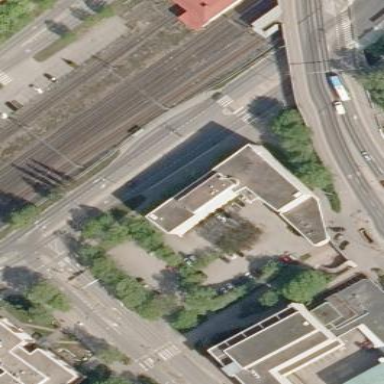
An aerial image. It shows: Store building.